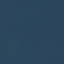
Label: SeaLake